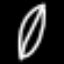
Label: leaf